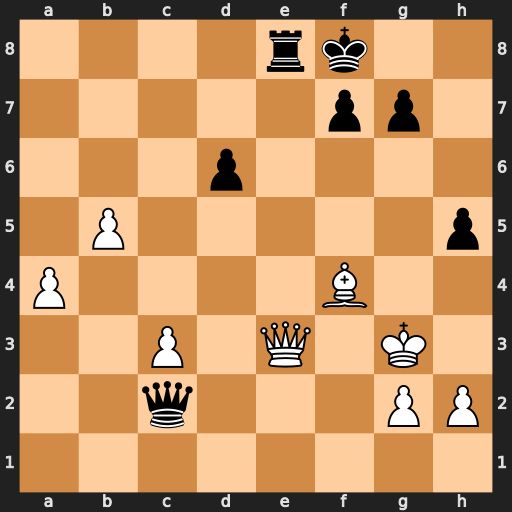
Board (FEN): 4rk2/5pp1/3p4/1P5p/P4B2/2P1Q1K1/2q3PP/8
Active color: w
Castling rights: -
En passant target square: -
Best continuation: Bxd6+ Kg8 Qxe8+